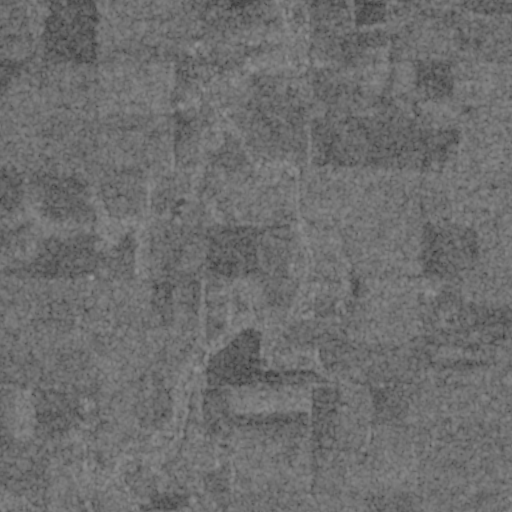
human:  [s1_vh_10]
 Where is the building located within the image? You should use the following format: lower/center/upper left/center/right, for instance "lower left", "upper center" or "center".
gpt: The building is located in the upper center of the image.
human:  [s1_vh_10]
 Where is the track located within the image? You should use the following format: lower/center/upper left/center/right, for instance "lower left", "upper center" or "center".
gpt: There is no track in the image.

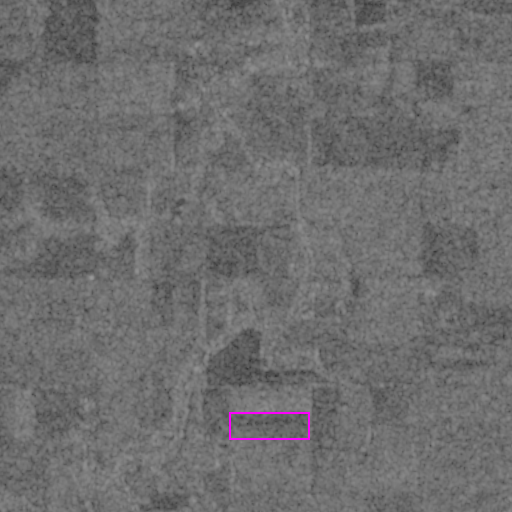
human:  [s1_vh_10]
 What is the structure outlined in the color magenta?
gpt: The structure outlined in magenta is a crop field.
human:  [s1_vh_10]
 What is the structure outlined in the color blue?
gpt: There is no blue outline.